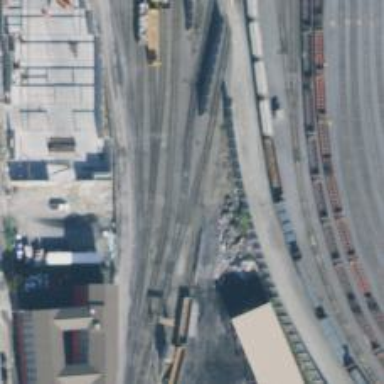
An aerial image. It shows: Railway spur service.